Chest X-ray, PA view. Patient: 54 years old, sex F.
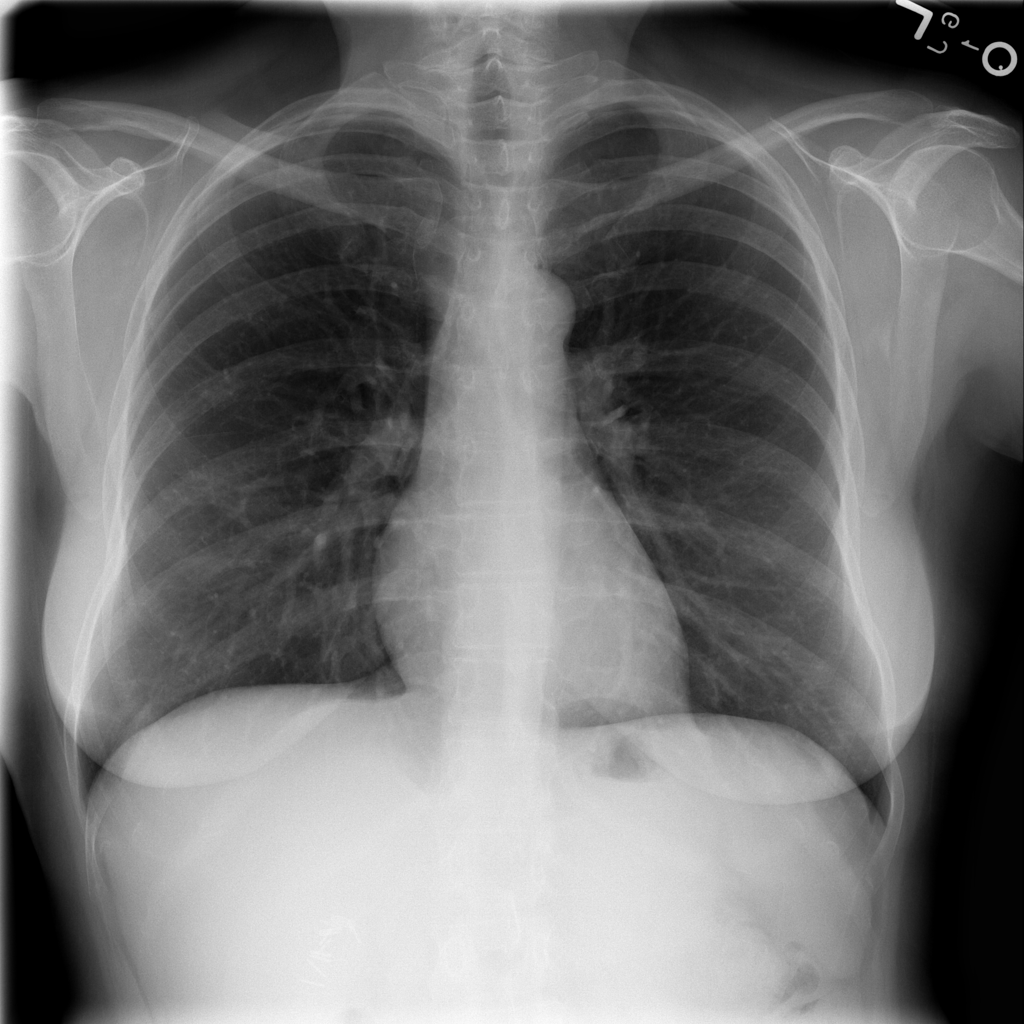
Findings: No Finding